Question: For some reason, I am unable to remove a gray border from around my images. I am using Javascript to insert them, if that helps you. Thanks!

'''
var helloContainer = document.getElementById('hello-container');
var helloImg = new Image(20, 20);
function imgRepeater(e) {
var helloCount = e;
helloImg.className = 'hello-img';
helloContainer.innerHTML = '';
if (e != "0") {
for (var i = 0; i < helloCount; i++) {
helloContainer.appendChild(helloImg.cloneNode(true));
}
}
}
imgRepeater(10);
'''
'''
.hello-img {
width: 20pt;
height: 20pt;
background-image: url("http://emojipedia-us.s3.amazonaws.com/cache/1a/01/1a010db8ee92e120595b5b8977a8328e.png");
background-size: contain;
border: 0 !important;
outline: 0 !important;
}
'''
'''
<div id="hello-container"></div>
'''
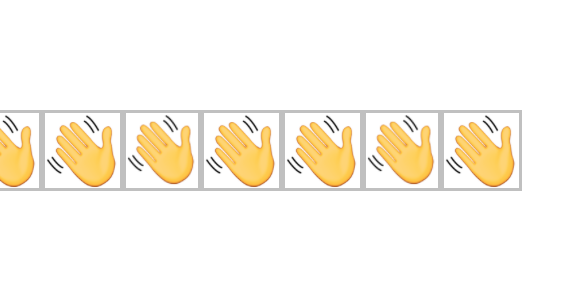
Answer: It's caused because the image element requires a "src" attribute. The grey border is part of the placeholder that the browser will display in place of the image. To remove it you should either set the "src" attribute of the image instead of applying it with CSS, or create a different element such as a span.